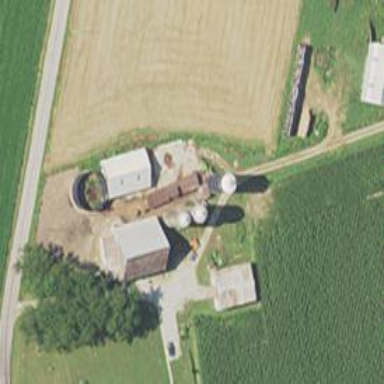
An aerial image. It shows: Silo.